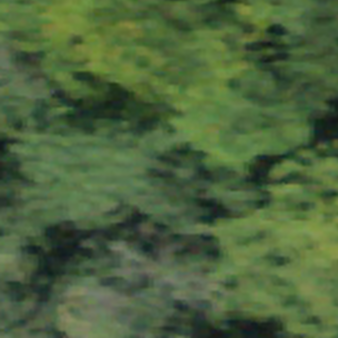
Label: other